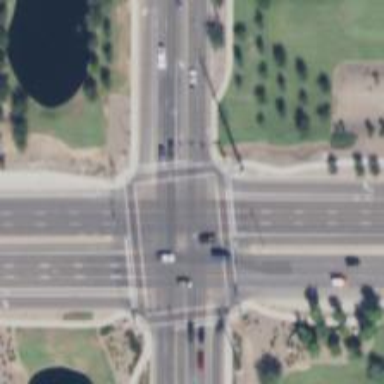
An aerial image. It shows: Crossing road.